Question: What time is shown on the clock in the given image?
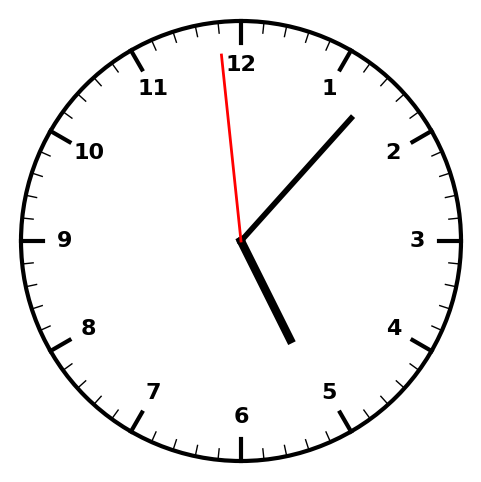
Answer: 05:06:59